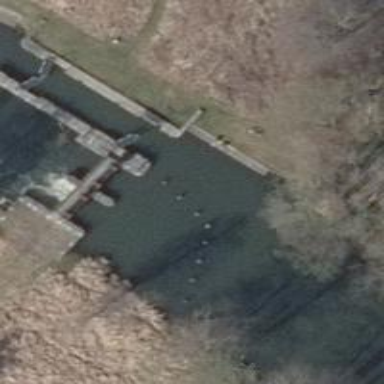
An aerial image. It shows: Lock gate on waterway.